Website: crate-barrel
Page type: address-validator
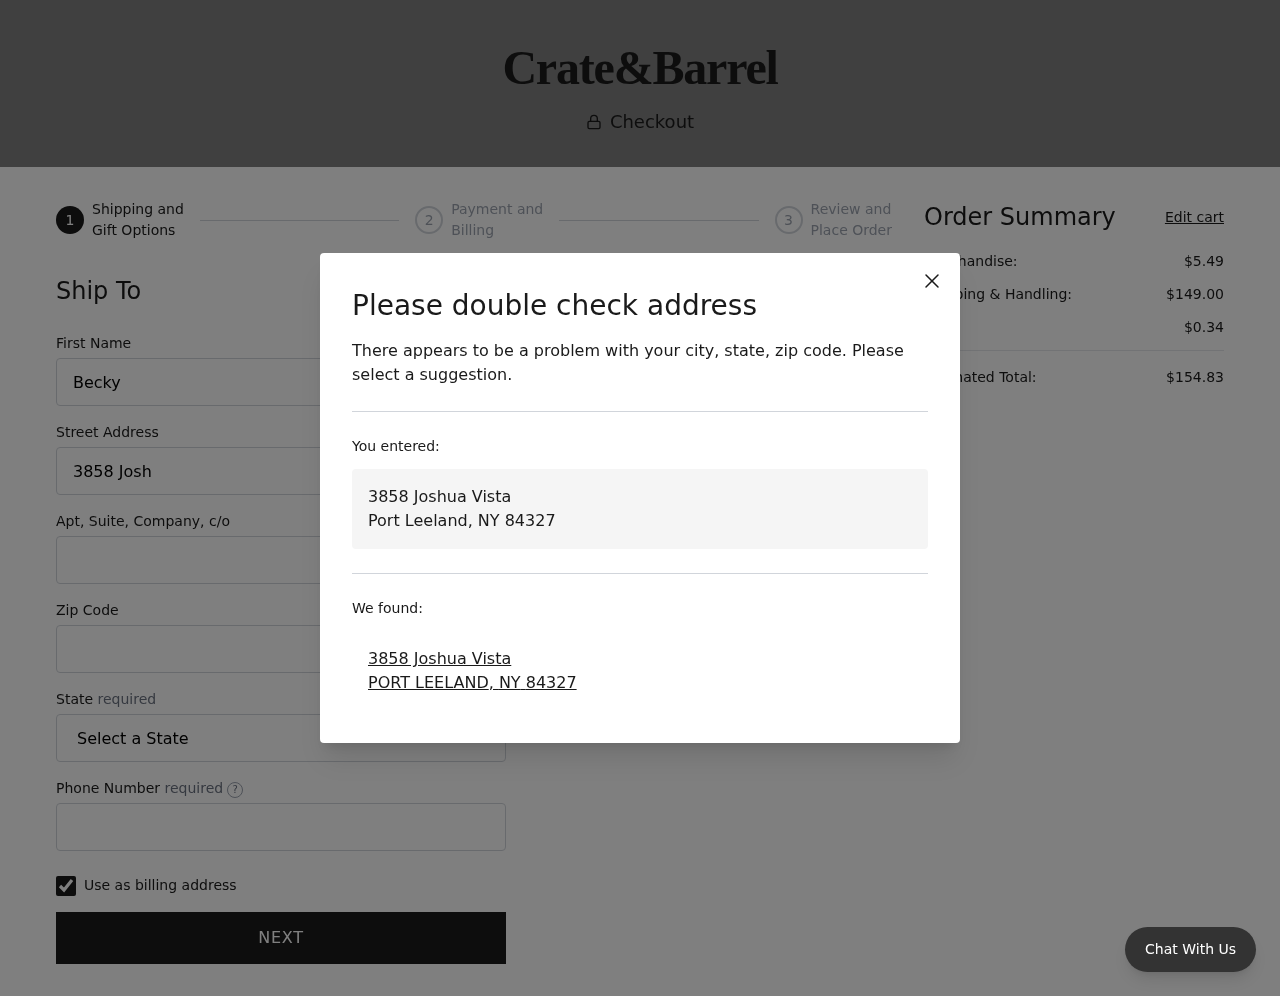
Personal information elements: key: PII_CITY
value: Port Leeland
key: PII_CITY
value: PORT LEELAND
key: PII_FIRSTNAME
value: Becky
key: PII_PHONE
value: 3705316592
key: PII_POSTCODE
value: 84327
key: PII_STATE
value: New York
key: PII_STATE_ABBR
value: NY
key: PII_STREET
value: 3858 Joshua Vista
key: PII_STREET2
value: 609 Maynard Cliff Apt. 128
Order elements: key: ORDER_SUBTOTAL
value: $5.49
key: ORDER_SHIPPING_COST
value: $149.00
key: ORDER_TAX
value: $0.34
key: ORDER_TOTAL
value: $154.83